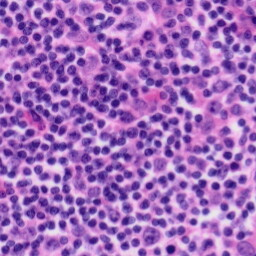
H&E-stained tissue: Tonsil